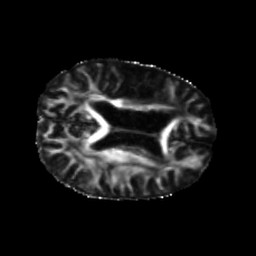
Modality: FA
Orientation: axial
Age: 67
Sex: female
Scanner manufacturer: siemens
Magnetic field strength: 3 T
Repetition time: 5.25 s
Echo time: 0.08 s